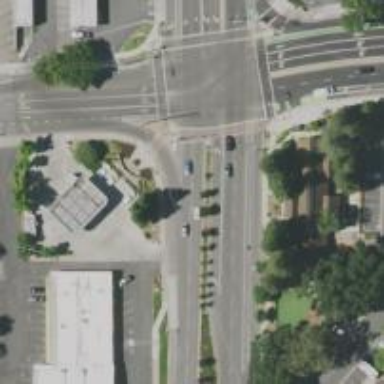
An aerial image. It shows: Footway located on traffic island.